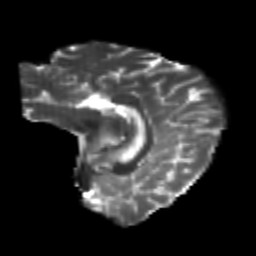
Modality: T2w
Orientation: sagittal
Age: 19
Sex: female
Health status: healthy
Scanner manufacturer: philips
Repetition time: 7.478 s
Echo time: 0.08753 s